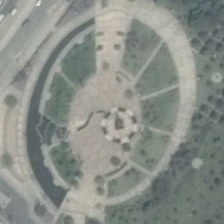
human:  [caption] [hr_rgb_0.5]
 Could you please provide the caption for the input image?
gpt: many green trees are near an oval square .

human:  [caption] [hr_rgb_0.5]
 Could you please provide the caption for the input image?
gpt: the square surrounded by trees is divided into many parts .

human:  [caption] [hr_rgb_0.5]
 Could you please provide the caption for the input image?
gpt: many green trees are near an oval square .

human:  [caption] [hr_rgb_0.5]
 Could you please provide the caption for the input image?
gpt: many vehicles on the road in the the stream never stops flowing .

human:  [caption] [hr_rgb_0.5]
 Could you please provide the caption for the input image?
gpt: the square surrounded by trees is divided into many parts .